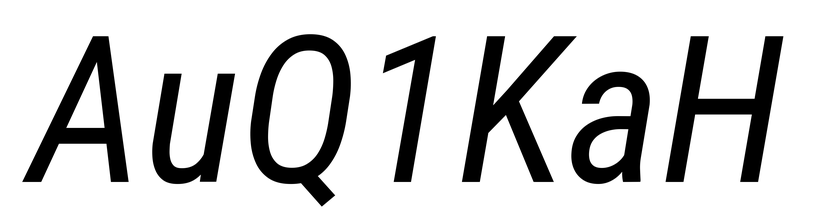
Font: Roboto-Italic_Condensed_Italic